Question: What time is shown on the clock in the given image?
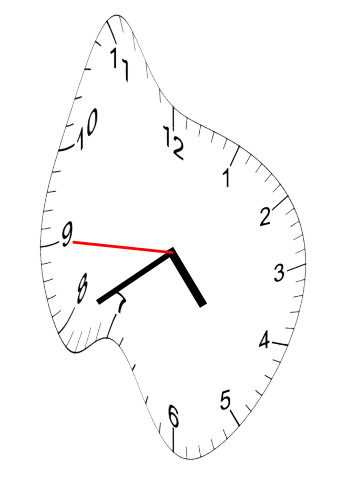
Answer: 04:39:45